Question: My application is fetching data from a Xml file on a webpage. That date is placed in a listView. In the XML file there is a link to a image for every item. I need some help figuring out the easiest way to get that image from the xml file into the listView together with the text.
In my code right now i have just placed a static image in the android:src ="" in the layout file.
Screenshot:

xmlfile:
<URL>
MainClass:
'''
package com.bandreminder;
import java.util.ArrayList;
import java.util.HashMap;
import org.w3c.dom.Document;
import org.w3c.dom.Element;
import org.w3c.dom.NodeList;
import android.app.ListActivity;
import android.content.Context;
import android.net.ConnectivityManager;
import android.os.Bundle;
import android.util.Log;
import android.view.View;
import android.widget.AdapterView;
import android.widget.AdapterView.OnItemClickListener;
import android.widget.ListAdapter;
import android.widget.ListView;
import android.widget.SimpleAdapter;
import android.widget.Toast;
public class bandR extends ListActivity {
private ConnectivityManager connMgr;
private android.net.NetworkInfo network_info;
private boolean blnNetworkAccess=false;
/** Called when the activity is first created. */
@Override
public void onCreate(Bundle savedInstanceState) {
super.onCreate(savedInstanceState);
setContentView(R.layout.listplaceholder);
connMgr = (ConnectivityManager) this.getSystemService(Context.CONNECTIVITY_SERVICE);
network_info = connMgr.getActiveNetworkInfo();
if(network_info != null && network_info.isConnectedOrConnecting()) {
blnNetworkAccess = true;
}
if(blnNetworkAccess) {
fetchData();
}
else {
Toast.makeText(bandR.this, "No Internet connection, please enable", Toast.LENGTH_LONG).show();
}
}
public void onResume(){
super.onResume();
if(network_info != null && network_info.isConnectedOrConnecting()) {
Log.w("resume", ""+network_info);
}
else {
Toast.makeText(bandR.this, "No Internet connection, please enable", Toast.LENGTH_LONG).show();
}
}
public void onPause(){
super.onPause();
blnNetworkAccess = false;
Log.w("onPause", "test");
}
private void fetchData() {
ArrayList<HashMap<String, String>> mylist = new ArrayList<HashMap<String, String>>();
Integer numResults;
String xml = XmlHandler.getXML();
Document doc = XmlHandler.XMLfromString(xml);
numResults = XmlHandler.numResults(doc);
if((numResults <= 0)){
Toast.makeText(bandR.this, "No Bands found", Toast.LENGTH_LONG).show();
finish();
}
NodeList nodes = doc.getElementsByTagName("item");
for (int i = 0; i < nodes.getLength(); i++) {
HashMap<String, String> map = new HashMap<String, String>();
Element e = (Element)nodes.item(i);
map.put("artistName", "Artist Name: "+ XmlHandler.getValue(e, "artistName"));
map.put("country", "Country: " + XmlHandler.getValue(e, "country"));
map.put("scene", "Scene: " + XmlHandler.getValue(e, "scene"));
map.put("tidspunkt", "Tidspunkt: " + XmlHandler.getValue(e, "tidspunkt"));
mylist.add(map);
}
ListAdapter adapter = new SimpleAdapter(this, mylist , R.layout.main,
new String[] { "artistName", "country", "scene","tidspunkt" },
new int[] { R.id.item_artistname, R.id.item_country,R.id.scene ,R.id.tidspunkt});
setListAdapter(adapter);
final ListView lv = getListView();
lv.setTextFilterEnabled(true);
lv.setOnItemClickListener(new OnItemClickListener() {
public void onItemClick(AdapterView<?> parent, View view, int position, long id) {
@SuppressWarnings("unchecked")
HashMap<String, String> o = (HashMap<String, String>) lv.getItemAtPosition(position);
Toast.makeText(bandR.this, "artistName '" + o.get("artistName") + "' was clicked.", Toast.LENGTH_LONG).show();
}
});
}
}
'''
XMLHandler Class:
'''
package com.bandreminder;
import java.io.BufferedReader;
import java.io.IOException;
import java.io.InputStreamReader;
import java.io.StringReader;
import java.net.URL;
import java.net.URLConnection;
import javax.xml.parsers.DocumentBuilder;
import javax.xml.parsers.DocumentBuilderFactory;
import javax.xml.parsers.ParserConfigurationException;
import org.w3c.dom.Document;
import org.w3c.dom.Element;
import org.w3c.dom.Node;
import org.w3c.dom.NodeList;
import org.xml.sax.InputSource;
import org.xml.sax.SAXException;
import android.util.Log;
public class XmlHandler{
public static boolean connected;
public boolean getConnected(){
return connected;
}
public final static Document XMLfromString(String xml){
Document doc = null;
DocumentBuilderFactory dbf = DocumentBuilderFactory.newInstance();
try {
DocumentBuilder db = dbf.newDocumentBuilder();
InputSource is = new InputSource();
is.setCharacterStream(new StringReader(xml));
doc = db.parse(is);
} catch (ParserConfigurationException e) {
System.out.println("XML parse error: " + e.getMessage());
return null;
} catch (SAXException e) {
System.out.println("Wrong XML file structure: " + e.getMessage());
return null;
} catch (IOException e) {
System.out.println("I/O exeption: " + e.getMessage());
return null;
}
return doc;
}
/** Returns element value
* @param elem element (it is XML tag)
* @return Element value otherwise empty String
*/
public final static String getElementValue( Node elem ) {
Node kid = null;
if( elem != null){
if (elem.hasChildNodes()){
for( kid = elem.getFirstChild(); kid != null; kid = kid.getNextSibling() ){
if( kid.getNodeType() == Node.TEXT_NODE ){
return kid.getNodeValue();
}
}
}
else
return elem.getNodeValue();
}
return "";
}
public static String getXML(){
;
String line = null;
StringBuilder result = new StringBuilder();
try {
// Send data
URL url = new URL("http://roskilde-festival.dk/typo3conf/ext/tcpageheaderobjects/xml/bandobjects_251_uk.xml");
URLConnection conn = url.openConnection();
conn.setDoOutput(true);
// Get the response
BufferedReader rd = new BufferedReader(new InputStreamReader(conn.getInputStream()));
while((line = rd.readLine()) != null){
result.append(line);
}
//Close
rd.close();
} catch (Exception e){
connected = false;
}
return result.toString();
}
public static int numResults(Document doc){
Node results = doc.getDocumentElement();
int res = -1;
try{
res += results.getChildNodes().getLength();
}catch(Exception e ){
Log.w("Exception numresults", ""+e.getMessage());
res = -1;
}
Log.w("numres", ""+String.valueOf(res));
return res-1;
}
public static String getValue(Element item, String str) {
NodeList n = item.getElementsByTagName(str);
Log.w("element", ""+n.item(0).getTextContent());
//return XmlHandler.getElementValue(n.item(0));
return n.item(0).getTextContent();
}
}
'''
Layout:
listplaceholder:
'''
<?xml version="1.0" encoding="UTF-8"?>
<LinearLayout xmlns:android="http://schemas.android.com/apk/res/android"
android:orientation="vertical"
android:layout_width="fill_parent"
android:layout_height="fill_parent">
<ListView
android:id="@id/android:list"
android:layout_width="fill_parent"
android:layout_height="wrap_content"
android:layout_weight="1"
android:drawSelectorOnTop="false" />
<TextView
android:id="@id/android:empty"
android:layout_width="fill_parent"
android:layout_height="wrap_content"
android:text="No data"/>
</LinearLayout>
'''
main layout:
'''
<?xml version="1.0" encoding="utf-8"?>
<RelativeLayout xmlns:android="http://schemas.android.com/apk/res/android"
android:orientation="vertical"
android:layout_width="fill_parent"
android:layout_height="fill_parent"
android:padding="7dp"
android:id="@+id/layout"
>
<TextView
android:id="@+id/item_artistname"
android:layout_width="wrap_content"
android:layout_height="wrap_content"
android:textAppearance="?android:attr/textAppearanceMedium"
android:padding="2dp"
android:textSize="15dp" />
<TextView
android:id="@+id/item_country"
android:layout_below="@id/item_artistname"
android:layout_width="wrap_content"
android:layout_height="wrap_content"
android:padding="2dp"
android:textSize="13dp" />
<TextView
android:id="@+id/scene"
android:layout_below="@id/item_country"
android:layout_width="wrap_content"
android:layout_height="wrap_content"
android:padding="2dp"
android:textSize="13dp" />
<TextView
android:id="@+id/tidspunkt"
android:layout_below="@id/scene"
android:layout_width="wrap_content"
android:layout_height="wrap_content"
android:padding="2dp"
android:textSize="13dp" />
<ImageView
android:id="@+id/img"
android:layout_below="@id/item_artistname"
android:layout_alignParentRight="true"
android:src="@drawable/abe"
android:layout_width="wrap_content"
android:layout_height="wrap_content"/>
</RelativeLayout>
'''
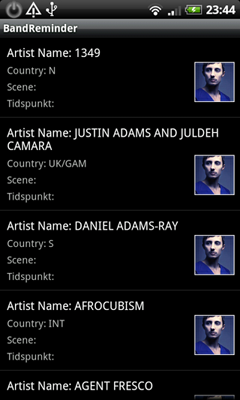
Answer: You have image urls in xml file. Extract the urls like you do with other values.
You must to implement your own adapter which will load images and bind them to image view in rows.
There is answer for loading images:
<URL>